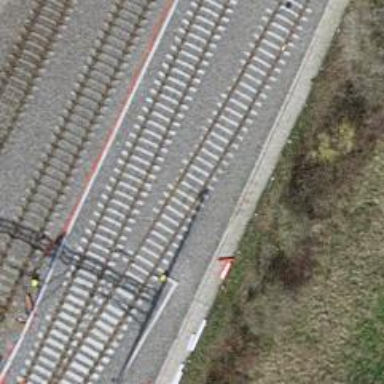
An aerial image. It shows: Single railway siding track.